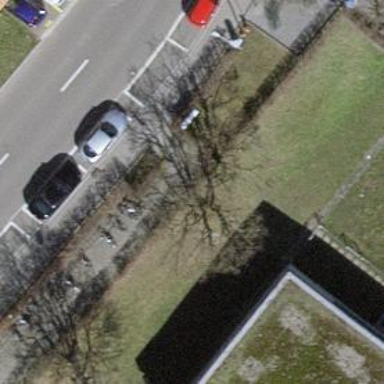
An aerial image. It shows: E-scooter parking facility.